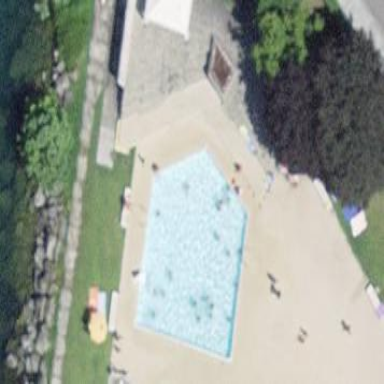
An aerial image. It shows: Swimming pool located in leisure land.